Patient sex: M
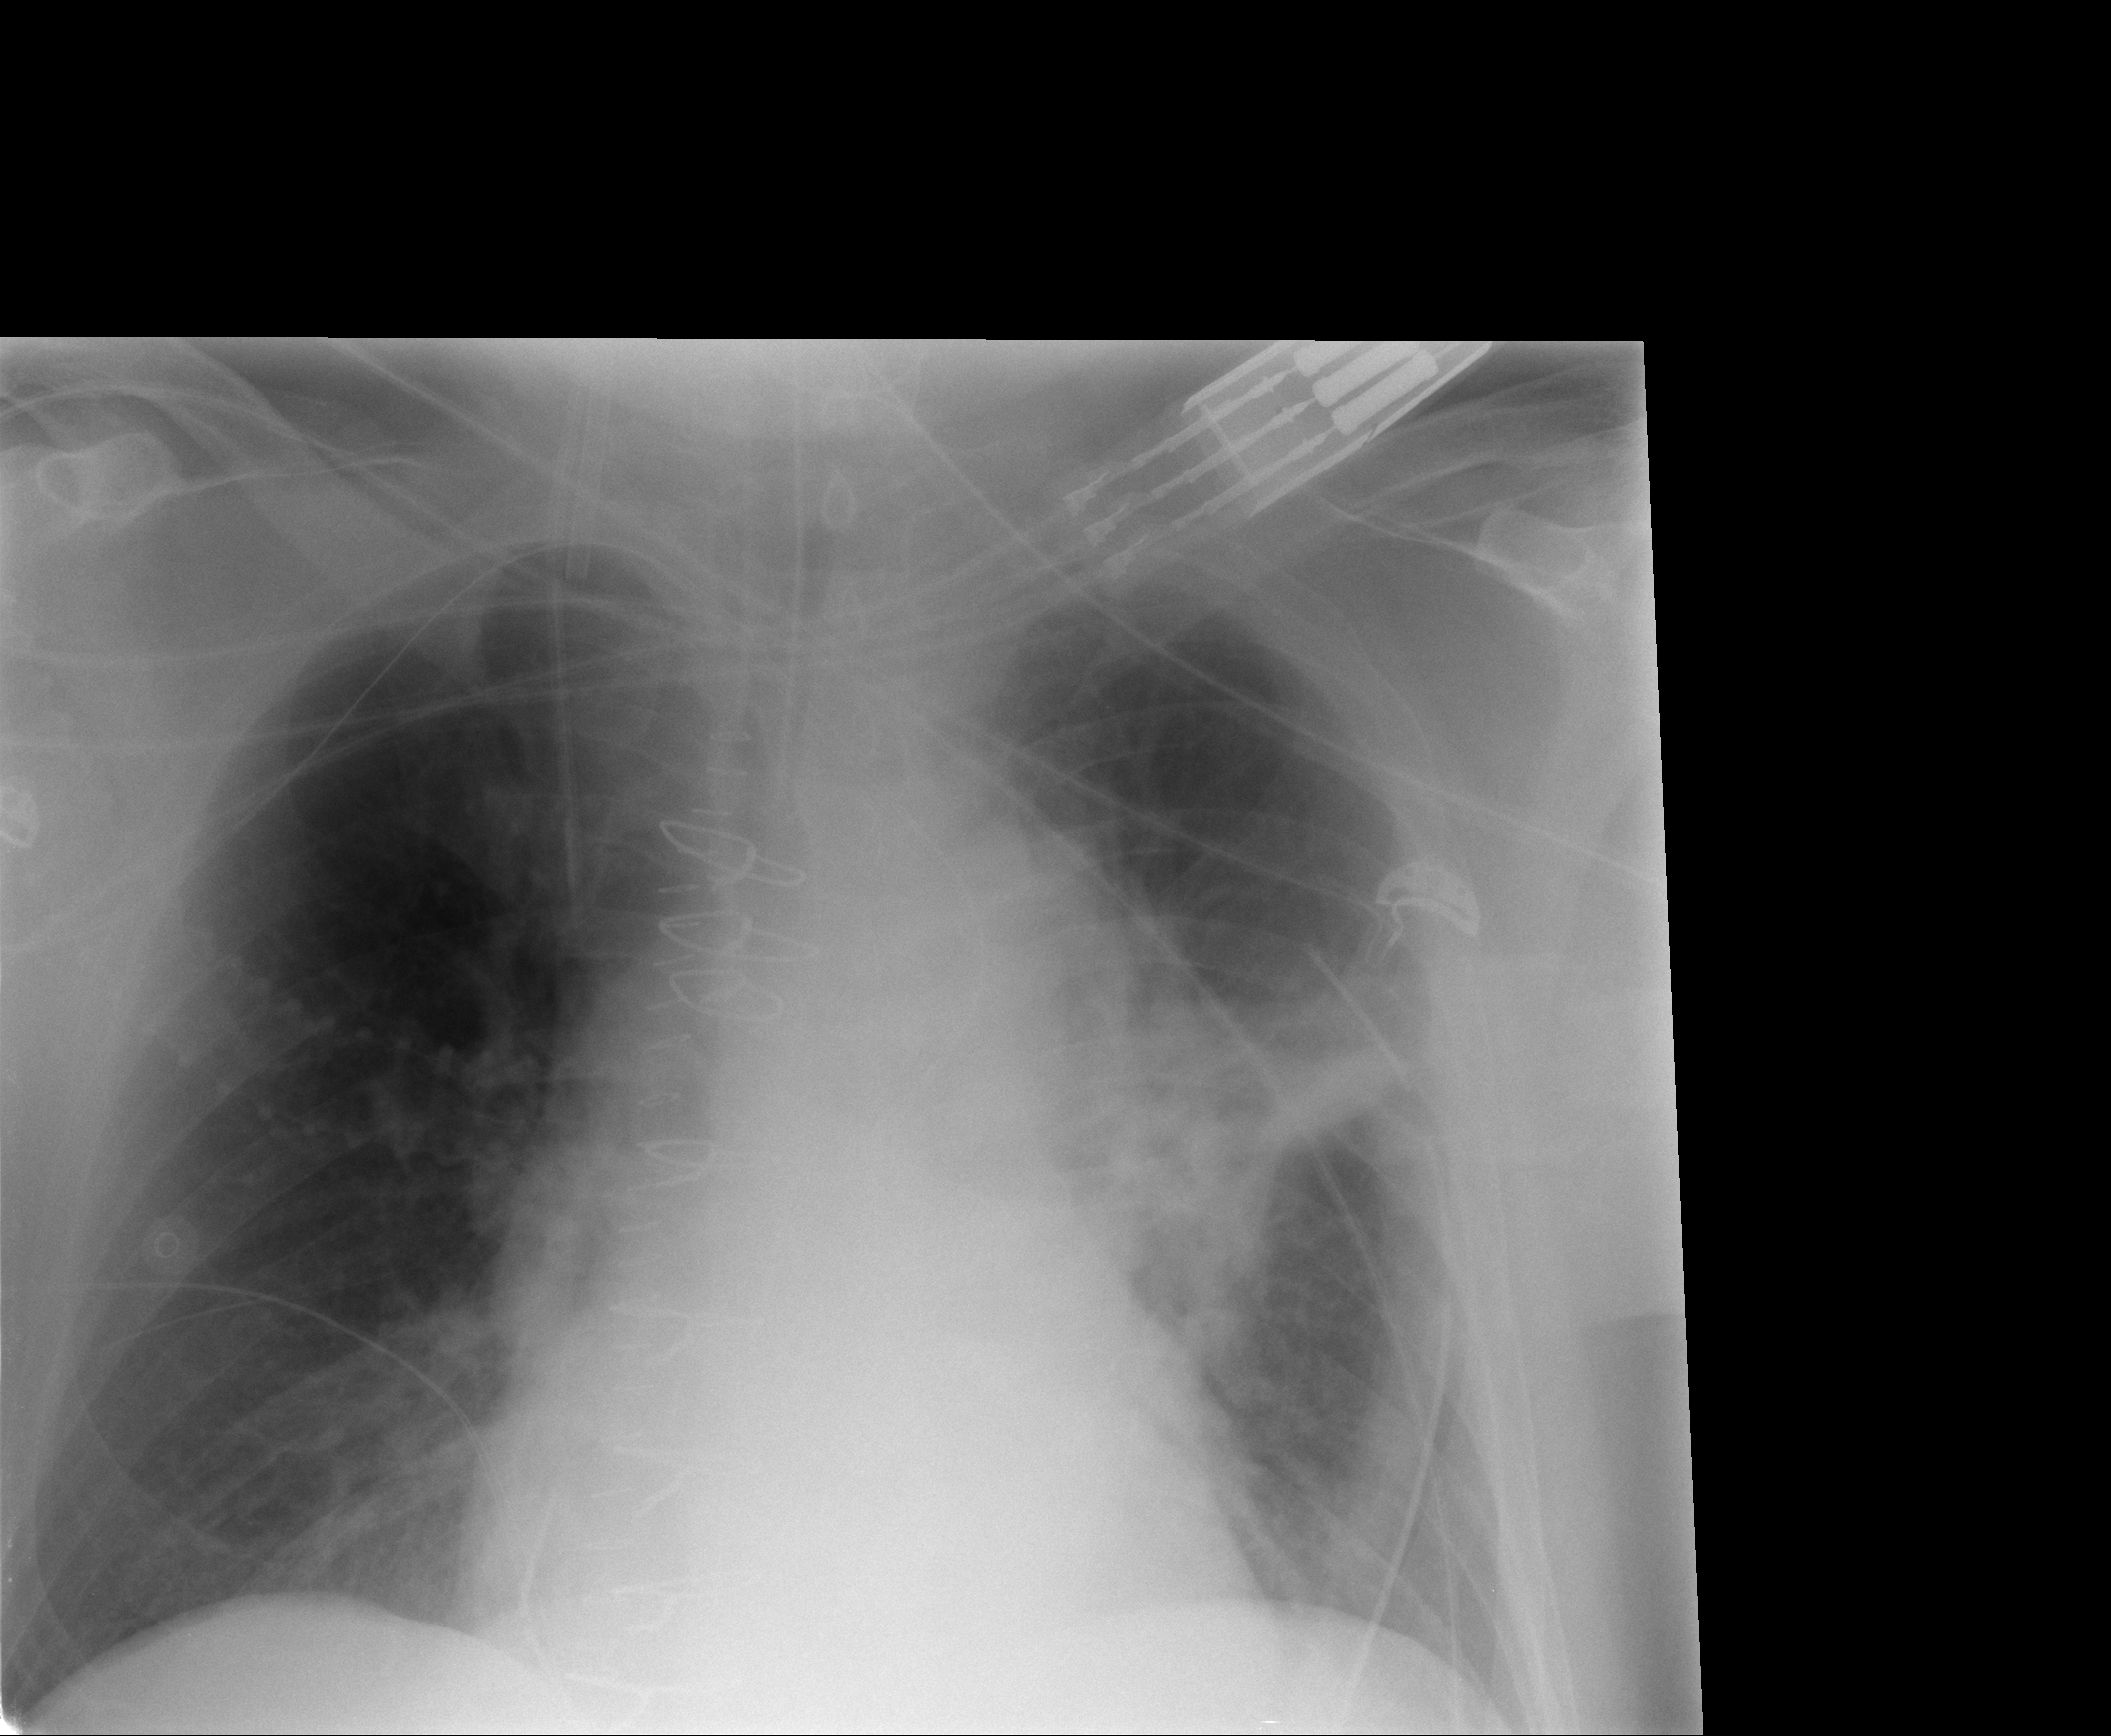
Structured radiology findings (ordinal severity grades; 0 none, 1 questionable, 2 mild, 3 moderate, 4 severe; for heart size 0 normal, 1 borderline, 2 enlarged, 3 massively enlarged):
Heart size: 0
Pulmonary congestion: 0
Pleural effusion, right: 0
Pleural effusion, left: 0
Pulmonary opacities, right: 0
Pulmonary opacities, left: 0
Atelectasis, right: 0
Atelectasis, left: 2